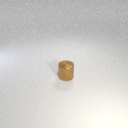
small brown metal cylinder